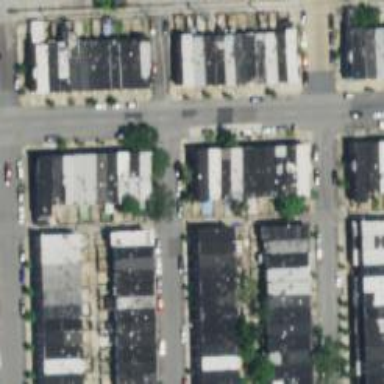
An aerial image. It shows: Alley classified as service road.